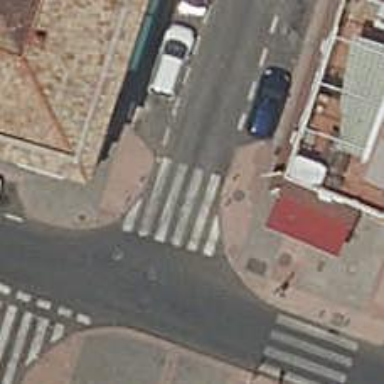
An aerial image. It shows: Marked road crossing.